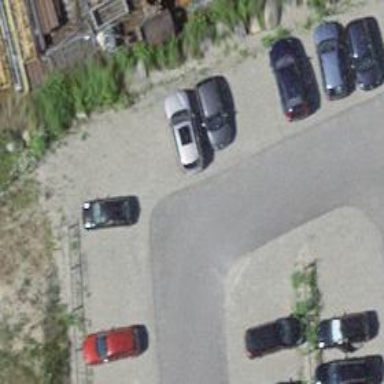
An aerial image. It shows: Parking aisle designated as service road.